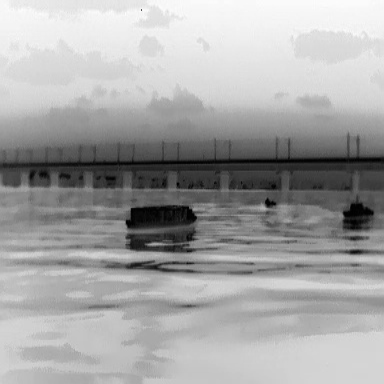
There are two warships in the infrared image.